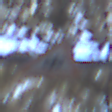
Verkehrszeichen: SchneeOderEisglaette
Umgebung: Outdoor, Suburban
Tageszeit: MorningAfternoon
Wetter: PartlyCloudy
Licht: Natural
Jahreszeit: NotSpecified
Kontrast: LowContrast